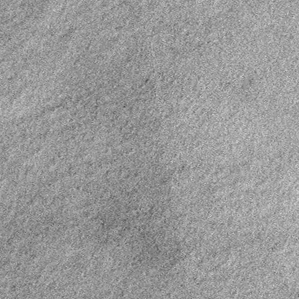
Label: frost